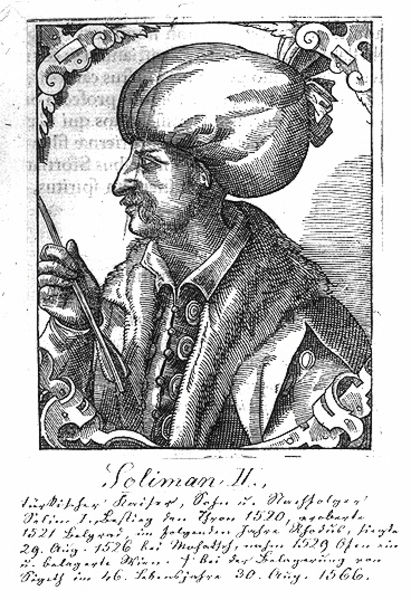
Titel: Bildnis des Sultan Soliman II. des Prächtigen
Künstler: Tobias Stimmer
Institution: (Seriendruck)
Schlagwörter: gemälde, hand, kopf, mann, schatten, umhang, hut, nase, ohr, profil, skizze, zeichnung, blick, haube, ornament, bart, hemd, schnurrbart, augen, kragen, mensch, pelz, rahmen, ärmel, bild, bildnis, hals, herr, portrait, porträt, figur, gewand, mantel, brustbild, knopf, oval, sack, fell, kopfbedeckung, holzschnitt, schrift, bogen, stab, grafik, graphik, rand, lanze, schnäuzer, schnurbart, pfeife, ernst, streng, deutsch, knöpfe, schnauzbart, schnauzer, weste, ring, name, tusche, zettel, orient, orientalisch, druck, schwarzweiss, radierung, stich, portait, illustration, text, plakat, herrscher, fürst, buchdruck, buchseite, ecken, türkisch, halbprofil, zigarette, speer, kupferstich, schütze, turban, pfeil, handschrift, pfeile, araber, osten, sultan, ost, seitenansich, türke, doof, chronik, kalif, rollwerk, mongole, suleiman, sulten, wanted, derwisch, ausland, emblemt, schiman, schiman ii., soliman, suliman, n, ultan, hadn, q, 2e1 c, qq, soliman ii, kappi, seitansicht, muselman, solimann, orent